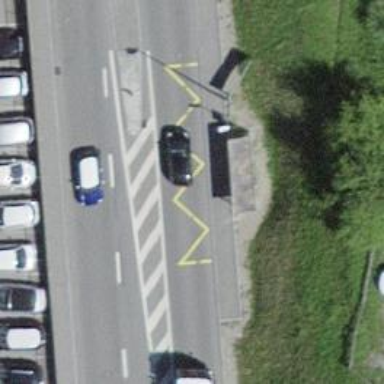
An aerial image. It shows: Bus stop with platform for public transport.